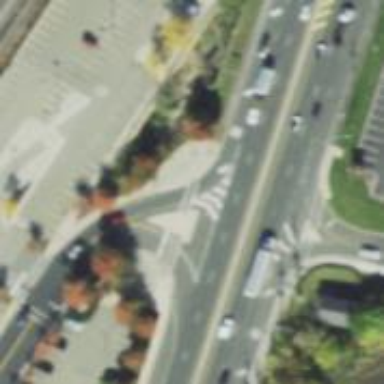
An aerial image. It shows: Traffic island located on footway.